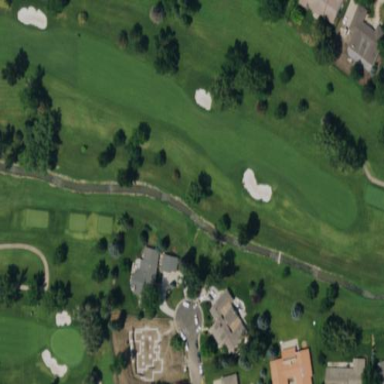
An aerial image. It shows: Scenic golf fairway.